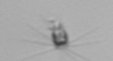
Label: Calciopappus